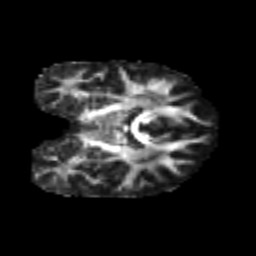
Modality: FA
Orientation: coronal
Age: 28
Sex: male
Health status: healthy